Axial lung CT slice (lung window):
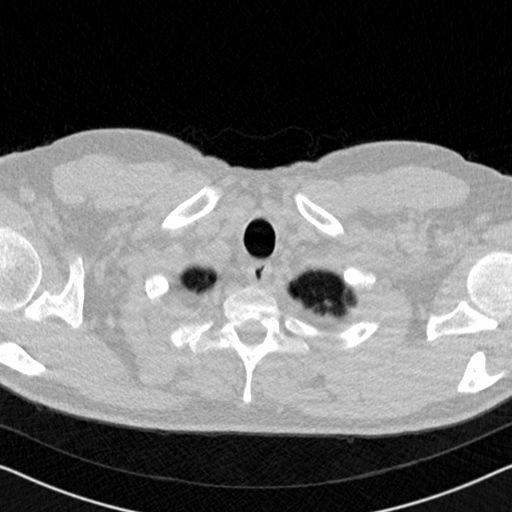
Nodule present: no